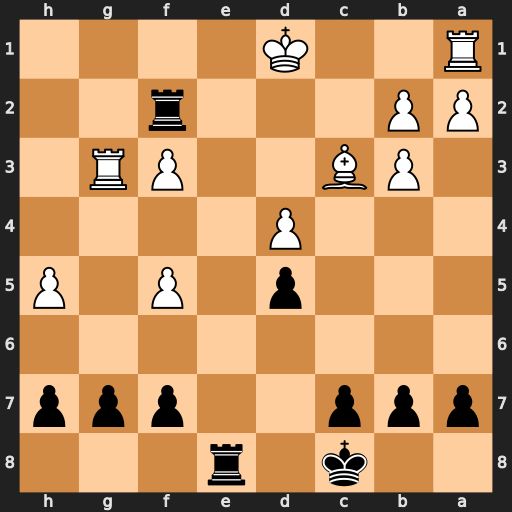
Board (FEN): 2k1r3/ppp2ppp/8/3p1P1P/3P4/1PB2PR1/PP3r2/R2K4
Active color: b
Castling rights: -
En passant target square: -
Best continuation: Rf1+ Kd2 Rxa1